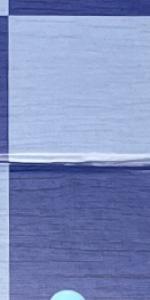
Label: Empty